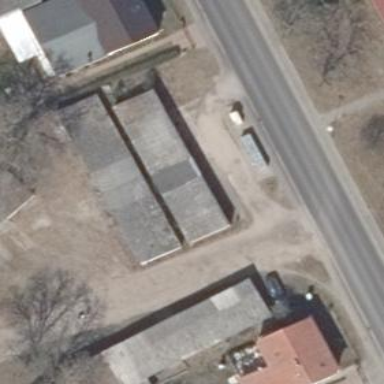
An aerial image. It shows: Group of garages.